【题型】选择题　【知识点】立体几何　【难度】hard
如图，在棱长为2的正方体 \(ABCD-A_1B_1C_1D_1\) 中，点 \(M\)、\(N\) 分别在线段 \(AD_1\) 和 \(B_1C_1\) 上，给出下列命题：\textcircled{1}有且仅有一条直线 \(MN\) 与 \(AD_1\) 垂直；\textcircled{2}存在点 \(M\)、\(N\)，使 \(\triangle MBN\) 为等边三角形，则（ ）

\noindent
A. \textcircled{1}、\textcircled{2}均为真命题 \\
\noindent
B. \textcircled{1}、\textcircled{2}均为假命题 \\
\noindent
C. \textcircled{1}为真命题，\textcircled{2}为假命题 \\
\noindent
D. \textcircled{1}为假命题，\textcircled{2}为真命题
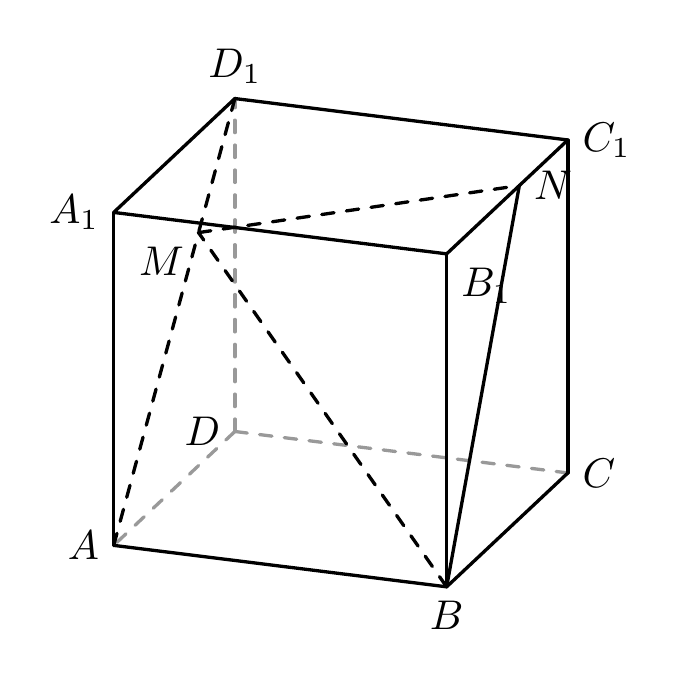
【解答】

\noindent
【答案】D
\noindent
【分析】①找到一个 \(MN \perp AD_1\) 的充要条件，并确定一个面 \(MNE\) 与 \(AD_1\) 垂直，判断这种面的个数；②利用正三角形的性质，将问题化为判断是否存在 \(AM = B_1N = EM\)，再设参并列方程求参判断是否满足范围。
\noindent
【详解】点 \(N\) 在平面 \(ADD_1A_1\) 上的射影 \(E\) 的轨迹为线段 \(A_1D_1\)，
\noindent
所以 \(NE \perp\) 平面 \(ADD_1A_1\)，\(AD_1 \subset\) 平面 \(ADD_1A_1\)，所以 \(NE \perp AD_1\)，
\noindent
则 \(MN \perp AD_1\) 的一个充要条件 \(ME \perp AD_1\)，
\noindent
当射影 \(E\) 位于线段 \(A_1D_1\) 上的任意位置时，过 \(E\) 作 \(AD_1\) 垂线，垂足为 \(M\)，则 \(ME \perp AD_1\)，
\noindent
由 \(NE \cap ME = E\) 且都在面 \(MNE\) 上，则 \(AD_1 \perp\) 面 \(MNE\)，而 \(MN \subset\) 面 \(MNE\)，
\noindent
所以 \(MN \perp AD_1\)，于是这样的直线 \(MN\) 不唯一，\textcircled{1}为假；

\noindent
由 \(MB^2 = AB^2 + AM^2\)，\(NB^2 = B_1B^2 + B_1N^2\)，由上知 \(MN^2 = NE^2 + EM^2\)，
\noindent
又 \(AB = BB_1 = NE\)，要使 \(\triangle MBN\) 为正三角形，只需 \(AM = B_1N = EM\) 即可，
\noindent
若 \(AM = B_1N = x\)，则 \(D_1E = 2 - x\)，\(D_1M = 2\sqrt{2} - x\)，且 \(0 \leq x \leq 2\)，
\noindent
所以 \(EM = \sqrt{(2 - x)^2 + (2\sqrt{2} - x)^2 - 2(2 - x)(2\sqrt{2} - x) \times \frac{\sqrt{2}}{2}} = \sqrt{(\sqrt{2} - 1)^2x^2 - 2\sqrt{2}x + 4}\)，
\noindent
令 \(x = \sqrt{(\sqrt{2} - 1)^2x^2 - 2\sqrt{2}x + 4}\)，则 \((\sqrt{2} - 1)x^2 + 2\sqrt{2}x - 4 = 0\)，
\noindent
可得 \(x = \frac{\sqrt{4\sqrt{2} - 2} - \sqrt{2}}{\sqrt{2} - 1} = \sqrt{2}\left(2\sqrt{2} - 1 - 1\right)\left(\sqrt{2} + 1\right)\)（负值舍），

而 \(\dfrac{2}{\sqrt{2}\left(\sqrt{2\sqrt{2}-1}-1\right)\left(\sqrt{2}+1\right)} = \dfrac{2-\sqrt{2}}{\sqrt{2\sqrt{2}-1}-1}\)，只需比较 \(2-\sqrt{2}\)，\(\sqrt{2\sqrt{2}-1}-1\) 大小，
【点睛】关键点点睛：\textcircled{1}点 \(N\) 在平面 \(ADD_1A_1\) 上的射影 \(E\)，关键是构造一个平面 \(MNE\) 与 \(AD_1\) 垂直，进而判断这样的平面个数；\textcircled{2}将正三角形的三边关系转化为 \(AM = B_1N = EM\)，再设 \(AM = B_1N = x\) 且 \(0 \leq x \leq 2\)，并用 \(x\) 表示 \(EM\)，利用等量关系求参数并判断是否在给定范围内即可。
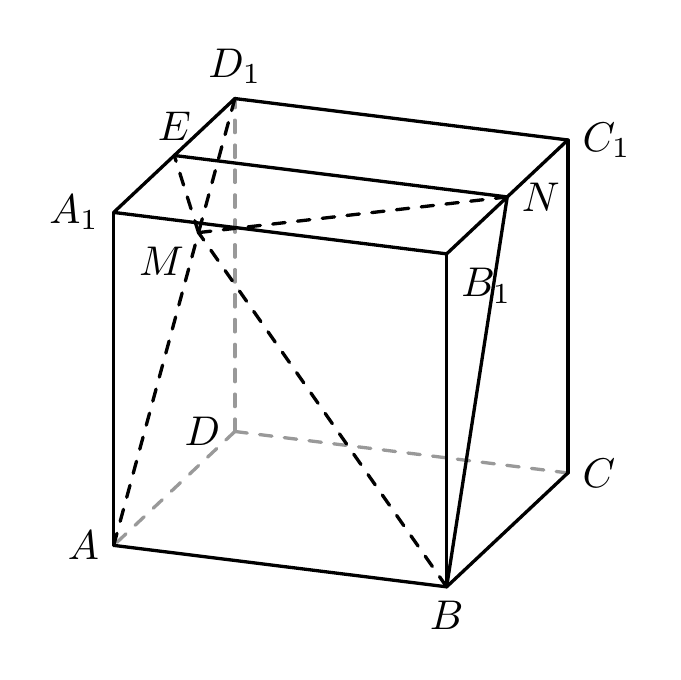